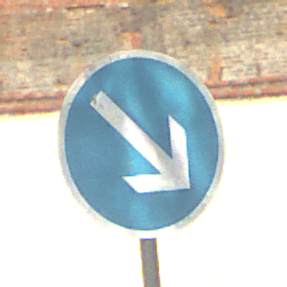
Verkehrszeichen: VorgeschriebeneVorbeifahrtRechts
Umgebung: Outdoor, Suburban
Tageszeit: Midday
Wetter: PartlyCloudy
Licht: Natural
Jahreszeit: NotSpecified
Kontrast: HighContrast